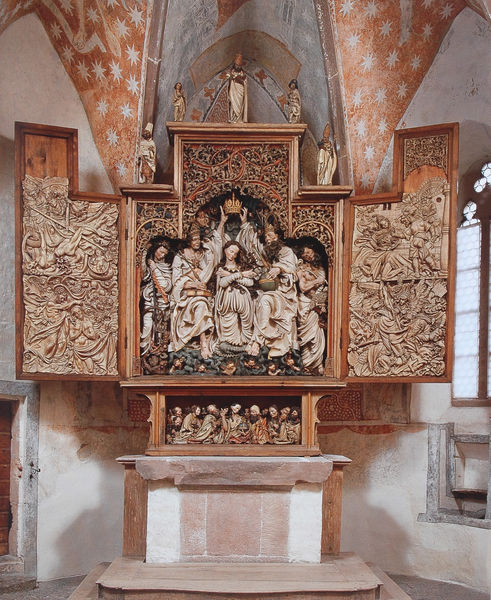
Titel: Hochaltar, Gesamtansicht mit geöffneten Flügeln
Künstler: Meister H. L.
Standort: Niederrotweil
Institution: St. Michael
Schlagwörter: flügel, schatten, weiß, braun, bunt, fenster, glas, grau, holz, licht, orange, tür, ornament, wand, architektur, sockel, stein, kirche, figur, decke, kind, krone, renaissance, engel, ranken, skulptur, statue, deutschland, relief, holzschnitt, mauer, türe, figuren, ornamente, stufe, plastik, foto, fotografie, photographie, bögen, gewölbe, glaube, sterne, bleiglas, altar, photo, skulpturen, statuen, farbfoto, gotisch, jesus, krönung, religiös, chor, kapelle, könige, heilige, holt, maria, madonna, anbetung, fotographie, aufnahme, bewunderung, schnitzwerk, dreiteilig, geburt, deckenmalerei, seitenflügel, bekrönung, taufbecken, marienkrönung, mensa, predella, retabel, flügelaltar, mitteltafel, triptychon, apostel, antependium, holzaltar, heiligen, holzschnitzerei, schnitzwarbeit, türfassung, menchen, church, 3, starn